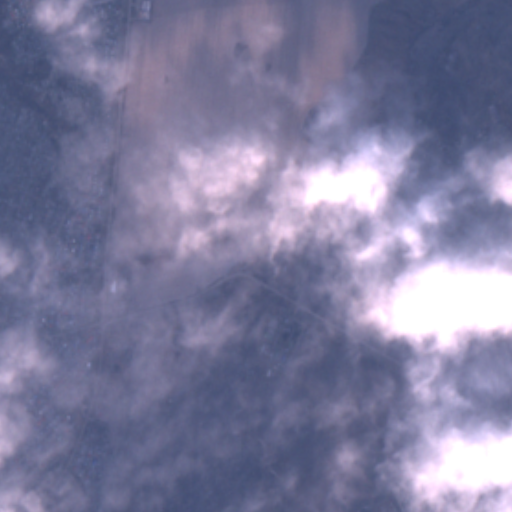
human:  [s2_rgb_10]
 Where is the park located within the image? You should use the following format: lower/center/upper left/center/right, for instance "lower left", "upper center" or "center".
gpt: The park is located in the lower left of the image.
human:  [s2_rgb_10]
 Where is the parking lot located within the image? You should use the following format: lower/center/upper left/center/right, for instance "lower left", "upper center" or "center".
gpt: The parking lot is located in the upper left of the image.
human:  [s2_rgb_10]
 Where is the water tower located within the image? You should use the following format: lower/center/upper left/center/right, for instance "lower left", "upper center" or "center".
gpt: The water tower is located in the lower center of the image.
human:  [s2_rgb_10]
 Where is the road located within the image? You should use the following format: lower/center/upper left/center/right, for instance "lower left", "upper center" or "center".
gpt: There is no road in the image.